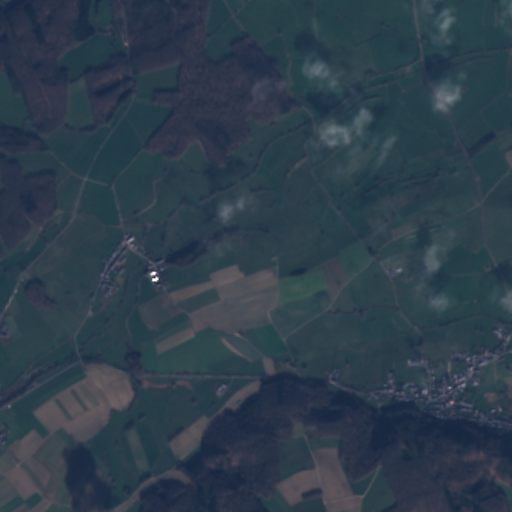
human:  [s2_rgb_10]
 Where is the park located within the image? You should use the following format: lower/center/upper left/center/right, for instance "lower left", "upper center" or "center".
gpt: The park is located in the lower right of the image.
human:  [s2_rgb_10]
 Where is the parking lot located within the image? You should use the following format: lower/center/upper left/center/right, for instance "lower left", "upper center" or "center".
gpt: The parking lot is located in the lower right of the image.
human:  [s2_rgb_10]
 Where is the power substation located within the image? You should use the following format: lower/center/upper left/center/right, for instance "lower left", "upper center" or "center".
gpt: The power substation is located in the lower right of the image.
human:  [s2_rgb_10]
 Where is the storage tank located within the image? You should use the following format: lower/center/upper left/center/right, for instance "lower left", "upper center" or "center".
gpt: The storage tank is located in the center right of the image.
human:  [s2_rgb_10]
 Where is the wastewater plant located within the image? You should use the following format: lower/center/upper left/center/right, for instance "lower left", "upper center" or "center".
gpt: The wastewater plant is located in the lower left of the image.
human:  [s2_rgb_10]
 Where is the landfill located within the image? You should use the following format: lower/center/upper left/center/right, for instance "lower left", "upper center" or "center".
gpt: There is no landfill in the image.